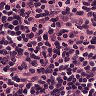
Metastatic tissue present: no